Interaction volume radius: 10 \u00c5
Interaction volume height: 15 \u00c5
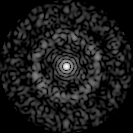
Disorder parameter: 0.8396